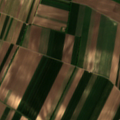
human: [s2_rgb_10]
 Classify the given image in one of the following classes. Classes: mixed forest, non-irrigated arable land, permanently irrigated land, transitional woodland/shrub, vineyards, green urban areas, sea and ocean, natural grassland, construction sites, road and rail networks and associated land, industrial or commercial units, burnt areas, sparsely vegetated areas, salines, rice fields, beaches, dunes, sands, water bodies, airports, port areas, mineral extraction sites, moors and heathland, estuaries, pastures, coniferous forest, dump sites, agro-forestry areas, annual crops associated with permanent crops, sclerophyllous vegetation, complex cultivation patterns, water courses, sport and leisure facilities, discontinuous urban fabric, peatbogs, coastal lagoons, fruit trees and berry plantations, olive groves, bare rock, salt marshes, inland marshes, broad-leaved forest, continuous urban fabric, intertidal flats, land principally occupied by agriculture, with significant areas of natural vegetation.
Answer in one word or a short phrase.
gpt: non-irrigated arable land, vineyards